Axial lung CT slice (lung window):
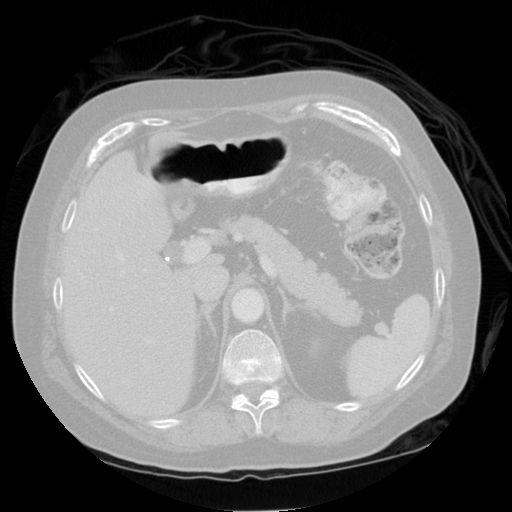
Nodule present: no